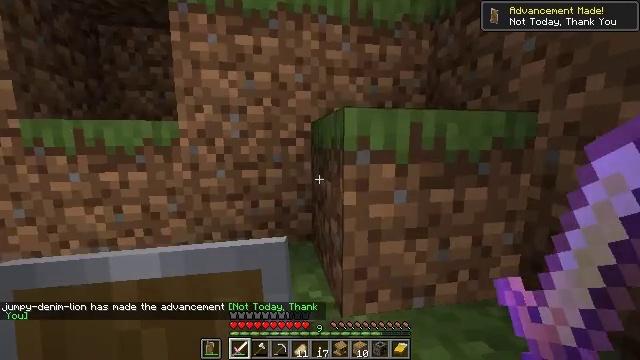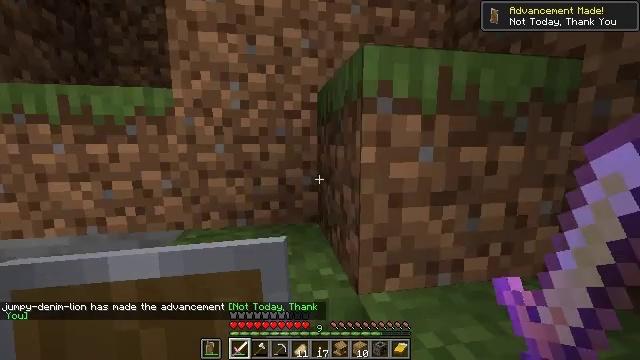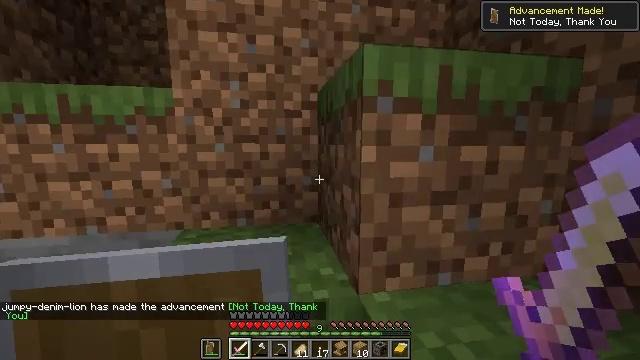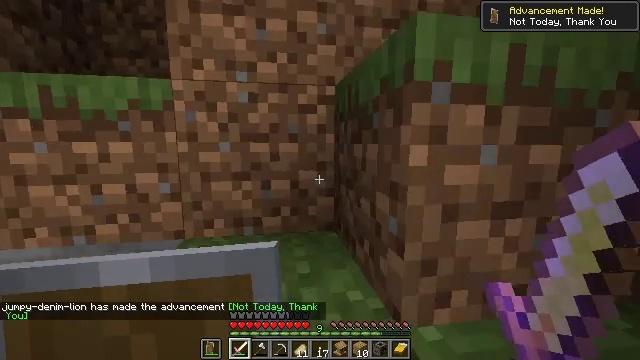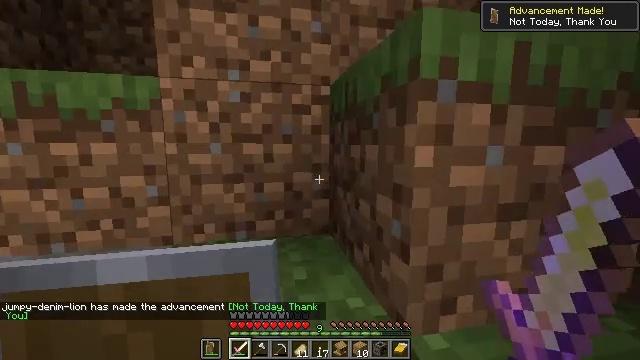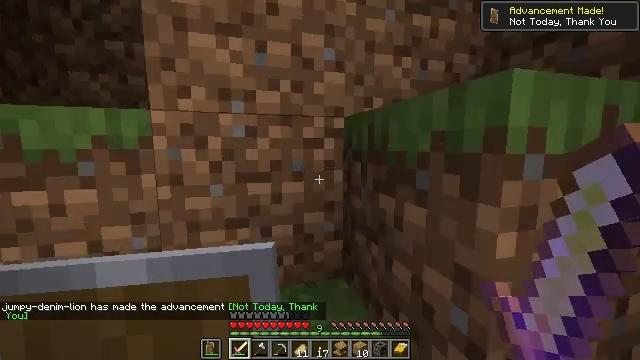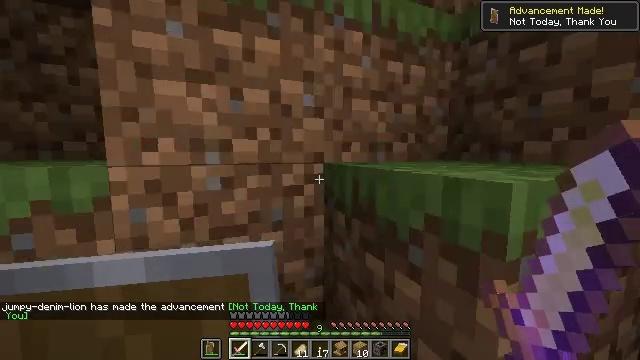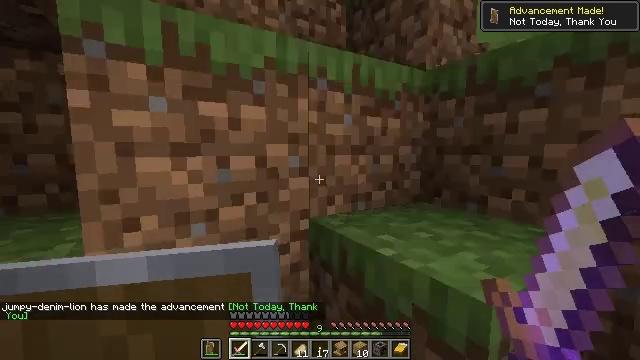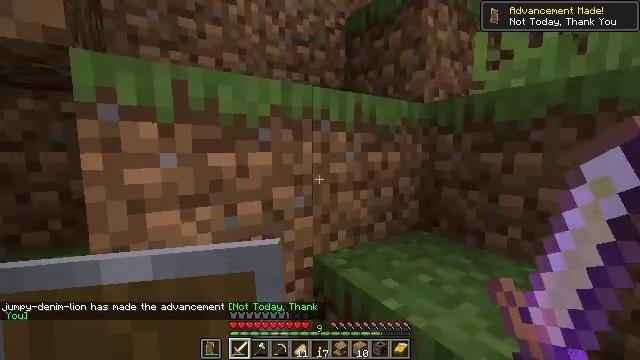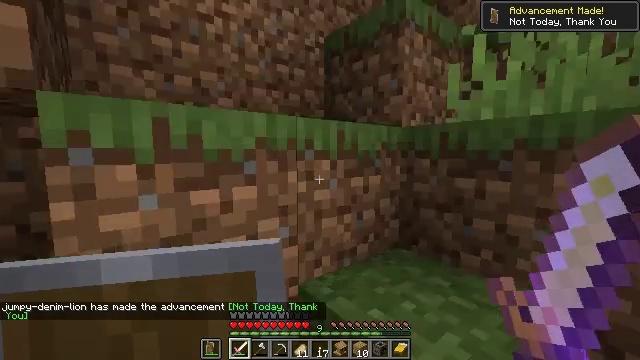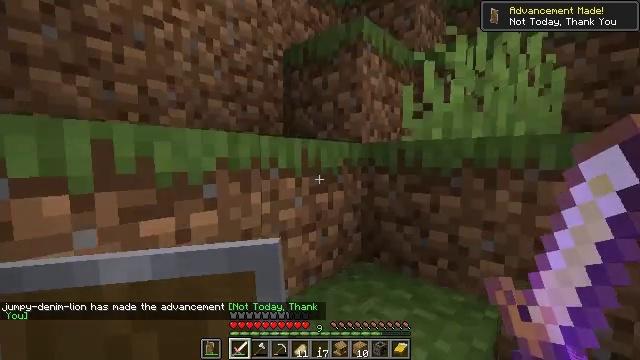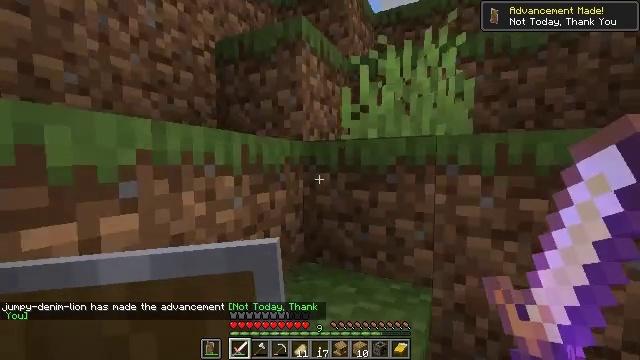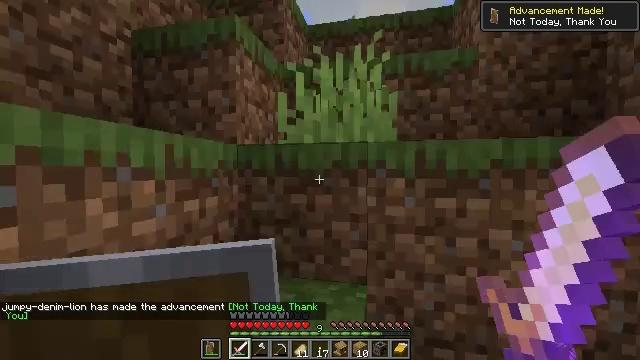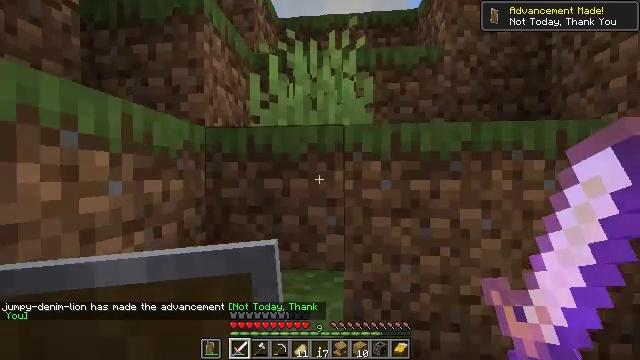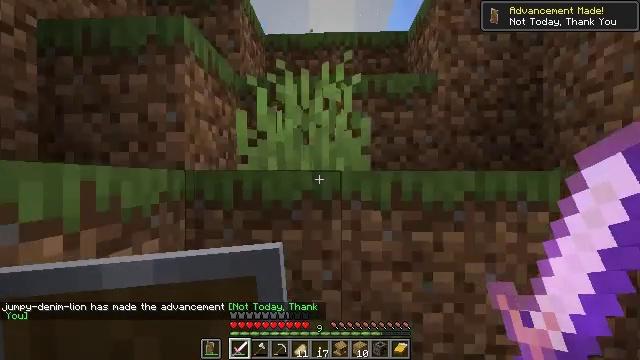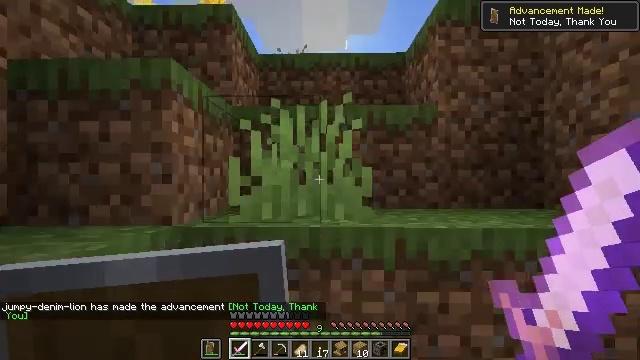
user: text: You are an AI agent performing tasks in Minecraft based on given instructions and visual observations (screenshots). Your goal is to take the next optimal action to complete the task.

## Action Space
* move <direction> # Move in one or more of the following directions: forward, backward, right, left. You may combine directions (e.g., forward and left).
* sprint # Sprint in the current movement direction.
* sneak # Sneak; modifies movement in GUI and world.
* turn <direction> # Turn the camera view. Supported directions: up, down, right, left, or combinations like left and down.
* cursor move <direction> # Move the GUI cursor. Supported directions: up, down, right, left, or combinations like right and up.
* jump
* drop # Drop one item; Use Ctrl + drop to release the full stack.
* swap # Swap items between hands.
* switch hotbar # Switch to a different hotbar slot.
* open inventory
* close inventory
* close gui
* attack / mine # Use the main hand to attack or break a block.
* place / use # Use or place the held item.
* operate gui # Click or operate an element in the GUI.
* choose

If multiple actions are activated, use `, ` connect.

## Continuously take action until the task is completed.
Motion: motion action
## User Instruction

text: Collect sugar cane near water sources.
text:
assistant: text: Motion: move forward and move left
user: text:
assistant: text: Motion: move forward and move left
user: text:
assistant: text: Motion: move forward and move left
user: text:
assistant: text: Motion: move forward and move left, turn right
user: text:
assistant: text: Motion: move forward and move left, turn right, jump
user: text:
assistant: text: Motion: move forward and move left, turn right, jump
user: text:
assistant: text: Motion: move forward, turn right, jump
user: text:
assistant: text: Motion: move forward, turn right, jump
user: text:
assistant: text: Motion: move forward, turn right, jump
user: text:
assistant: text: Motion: move forward, turn right and up
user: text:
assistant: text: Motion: move forward, turn right and up
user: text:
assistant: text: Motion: move forward, turn right and up, jump
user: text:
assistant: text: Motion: move forward, turn right and up, jump
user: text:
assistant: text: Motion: move forward, turn right, jump
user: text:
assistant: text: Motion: move forward, turn right, jump
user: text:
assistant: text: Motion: move forward, jump
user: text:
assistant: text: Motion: move forward, jump
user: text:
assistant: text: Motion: move forward
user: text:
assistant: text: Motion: move forward
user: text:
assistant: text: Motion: move forward
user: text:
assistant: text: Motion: move forward, jump
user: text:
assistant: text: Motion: move forward, jump
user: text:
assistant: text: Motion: move forward, jump
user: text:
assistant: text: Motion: move forward, turn down, jump
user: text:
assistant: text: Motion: move forward, turn right and down, jump
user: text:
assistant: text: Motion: move forward, turn right and down, jump
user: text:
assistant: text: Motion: move forward, turn right and down
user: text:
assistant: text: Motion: move forward
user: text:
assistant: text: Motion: move forward, jump
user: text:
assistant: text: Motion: move forward, jump